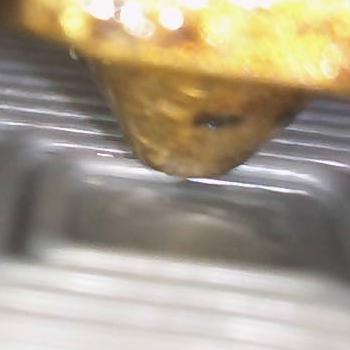
Flow rate: 69%